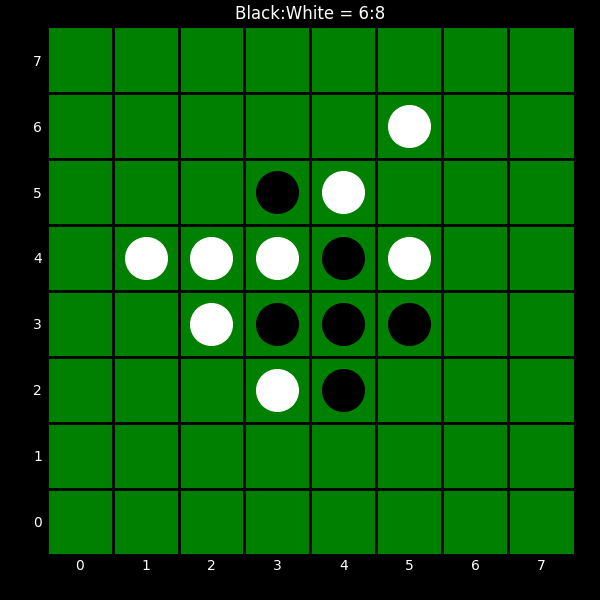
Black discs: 6
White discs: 8